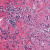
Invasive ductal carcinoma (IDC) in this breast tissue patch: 0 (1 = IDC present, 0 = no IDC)